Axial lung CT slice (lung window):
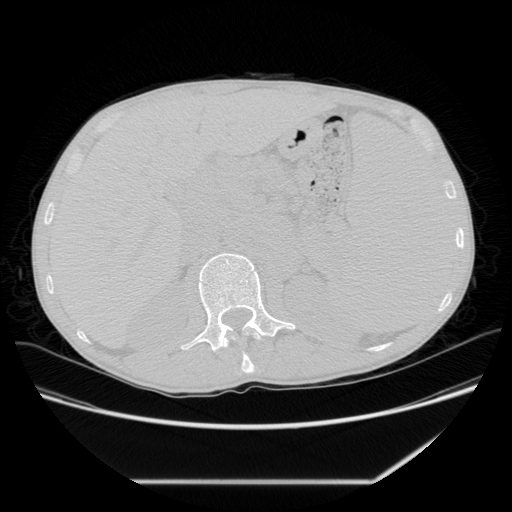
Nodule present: no